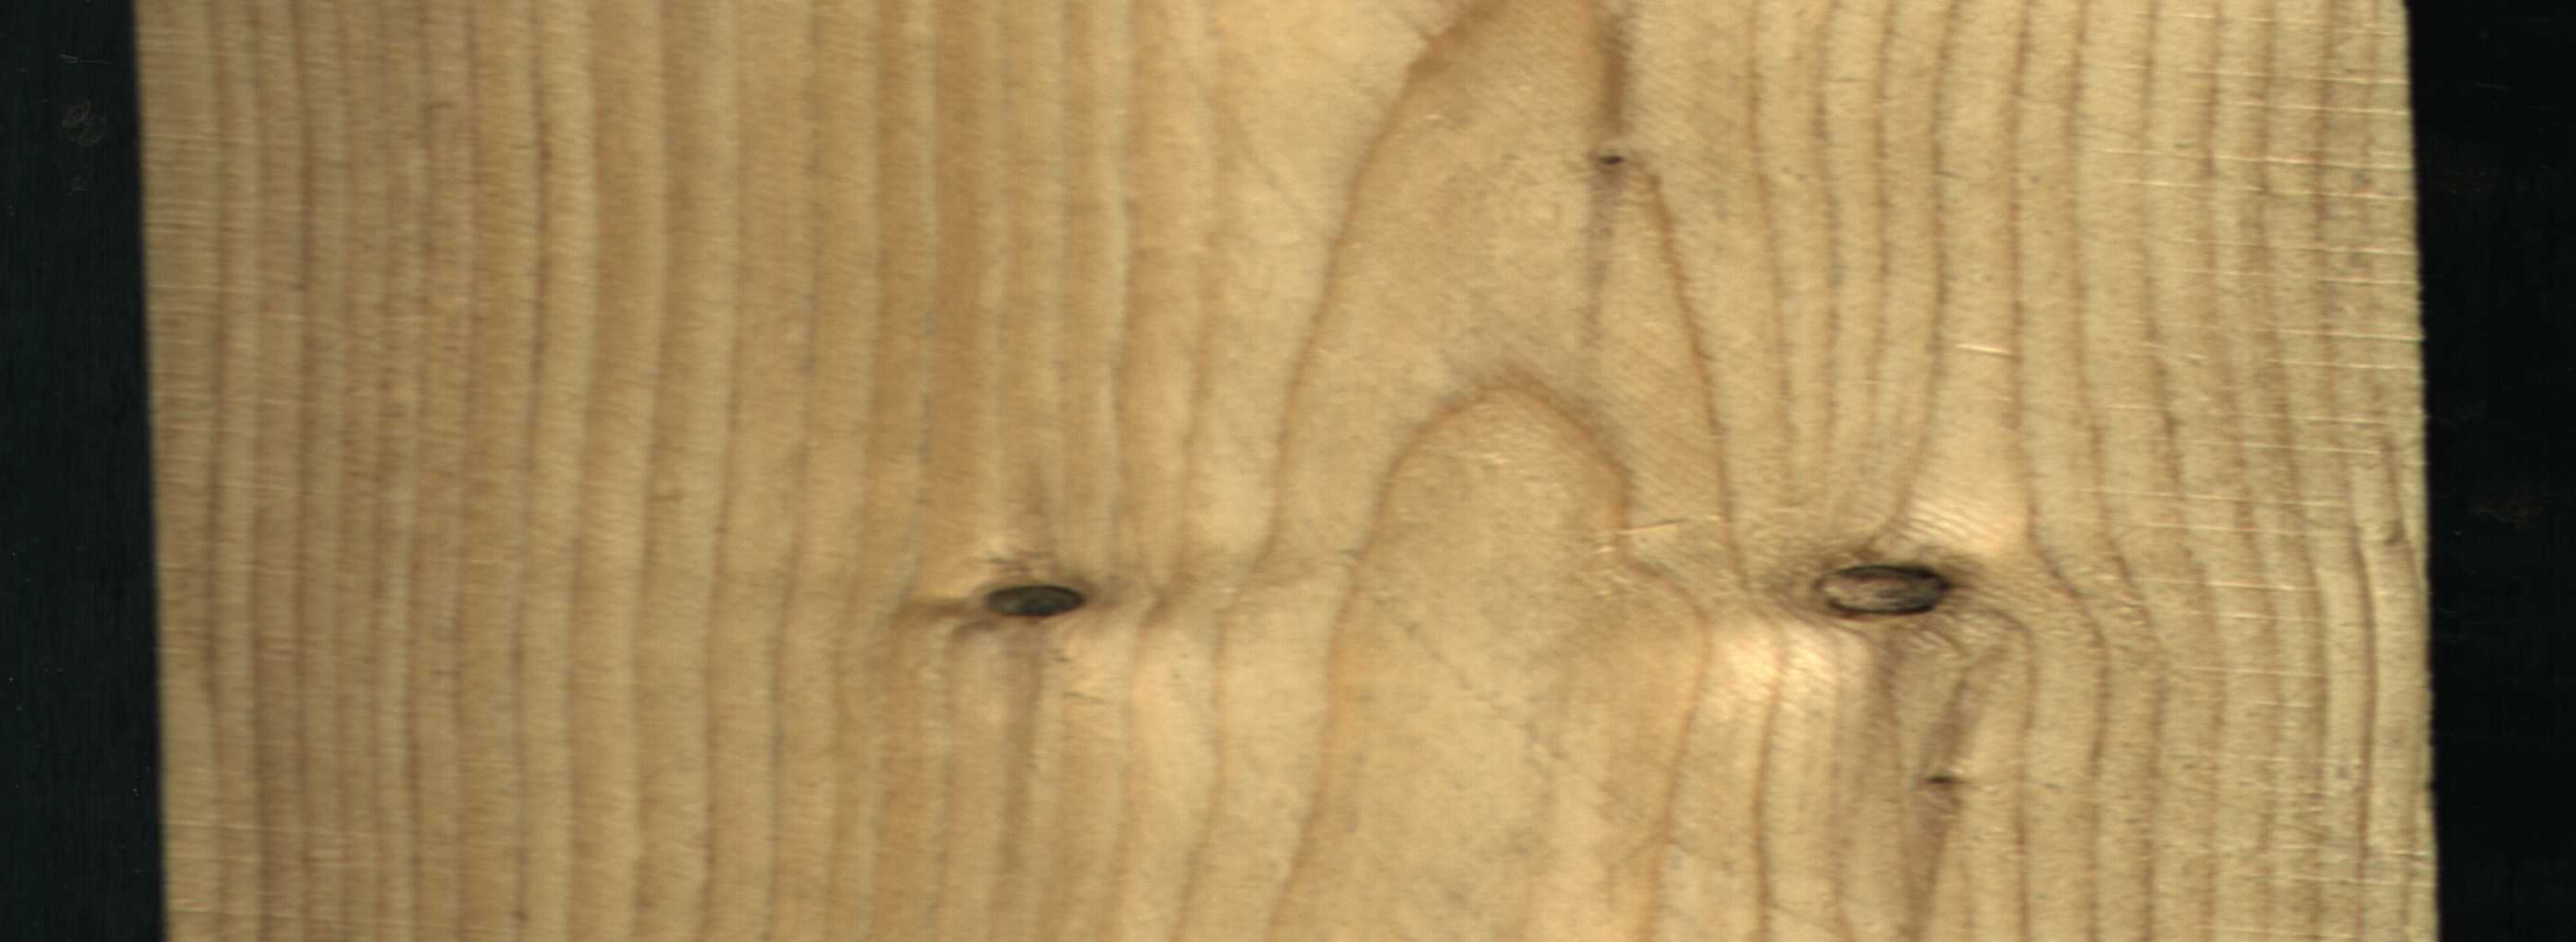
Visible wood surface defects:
Dead_Knot
Dead_Knot